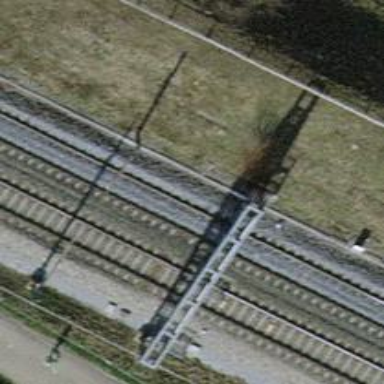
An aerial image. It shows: Railway signal.